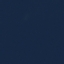
Land use / land cover: SeaLake